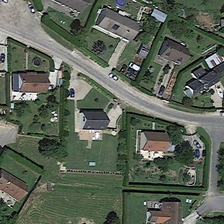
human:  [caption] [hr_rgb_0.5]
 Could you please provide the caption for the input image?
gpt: many buildings and green trees are in a medium residential area .

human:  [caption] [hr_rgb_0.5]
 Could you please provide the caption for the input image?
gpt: many buildings and green trees are in a medium residential area .

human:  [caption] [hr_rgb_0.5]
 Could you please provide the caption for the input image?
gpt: many buildings and green trees are in a medium residential area .

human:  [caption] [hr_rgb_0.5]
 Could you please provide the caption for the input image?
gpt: many buildings and green trees are in a medium residential area .

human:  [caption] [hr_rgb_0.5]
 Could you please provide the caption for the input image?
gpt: many buildings and green trees are in a medium residential area .